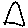
Label: triangle